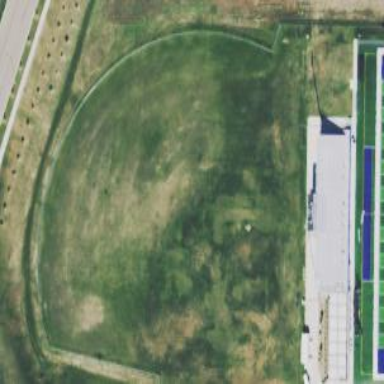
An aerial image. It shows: Baseball pitch for leisure land activities.